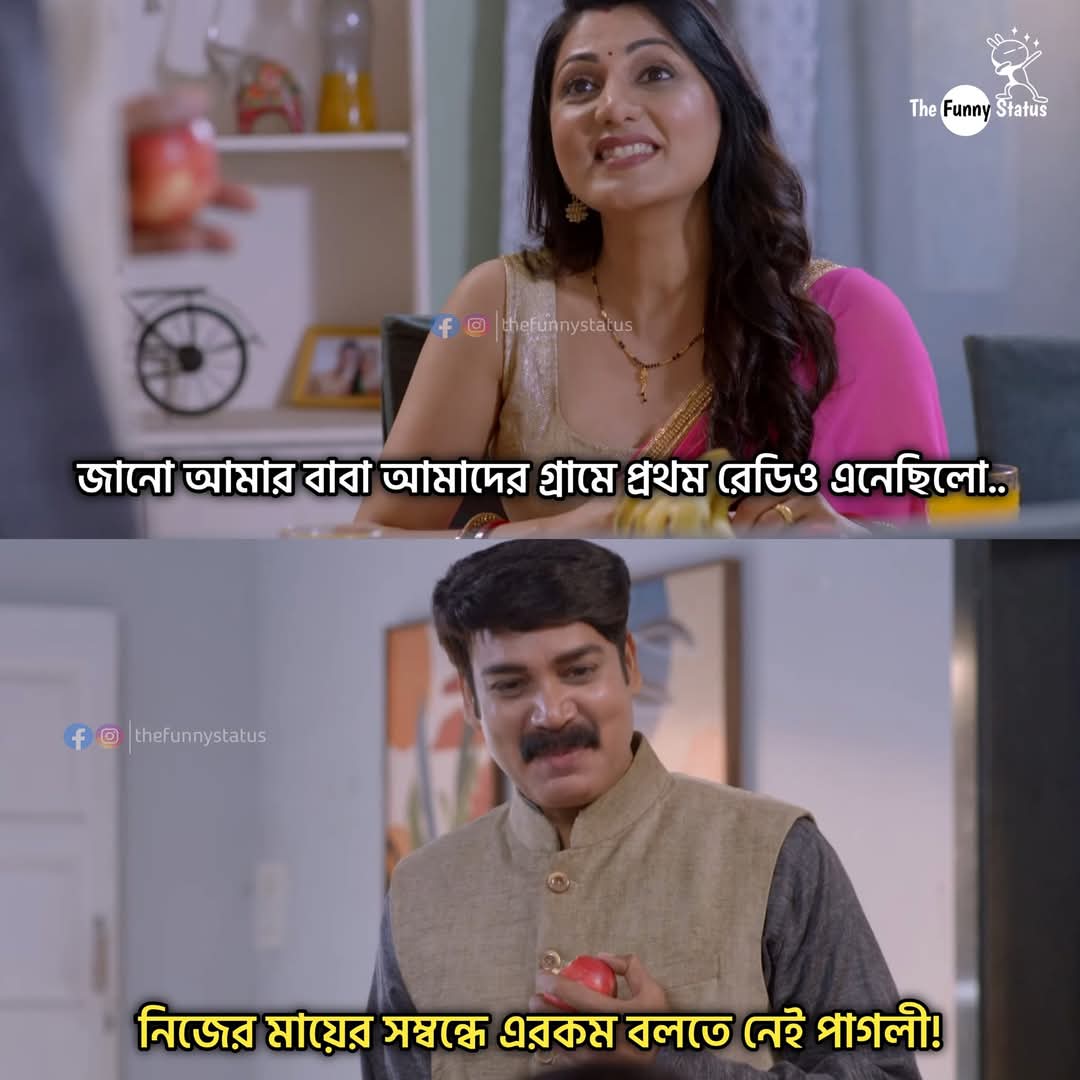
Text: জানো আমার বাবা আমাদের গ্রামে প্রথম রেডিও এনেছিলো..
নিজের মায়ের সম্বন্ধে এরকম বলতে নেই পাগলী!
Label: Hate
Hate category: Personal Offence
Targeted group: Individual